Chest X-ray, PA view. Patient: 51 years old, sex M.
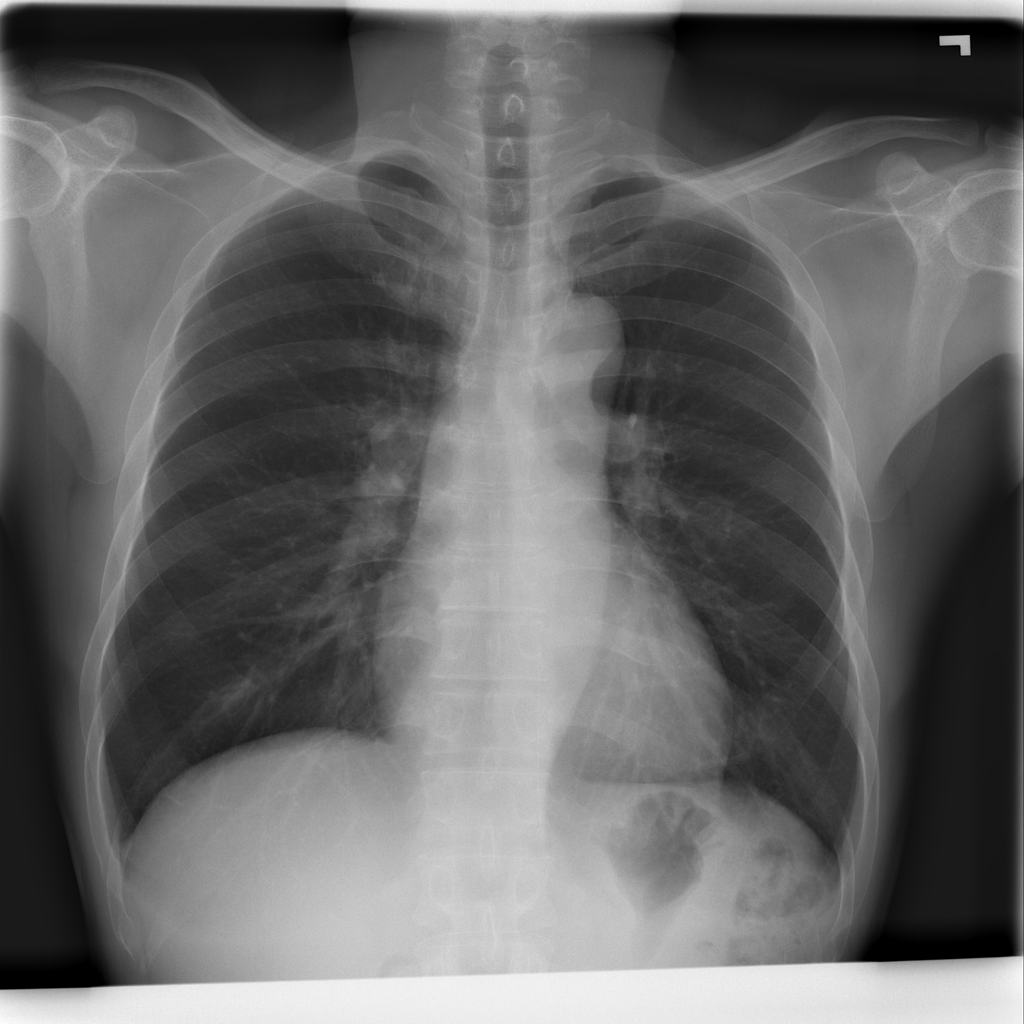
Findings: No Finding